Question:
If you look very carefully at the picture included, you will notice that you can refactor Groovy code using the Eclipse IDE and convert a method to a closure and vice versa. So, what exactly is a closure again and how is it different than a method? Can someone give a good example of using a closure as well as why it's a useful feature? Anonymous inner classes weren't good enough?
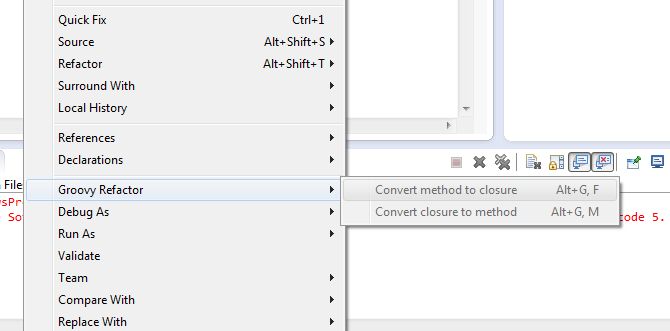
Answer: Closure is a , that implements Call logic.
It may be passed as argument or assigned to a variable. It also has some logic concerned with scope variable accessing and delegating calls.
Methods are normal Java methods. Nothing special.
And yes, anonymous inner classes have a lot of boilerplate code to perform simple actions.
Compare:
'''
button.addActionListener(
new ActionListener() {
public void actionPerformed( ActionEvent e ) {
frame.dispose();
}
}
);
'''
vs
'''
button.addActionListener { frame.dispose() }
'''
There is a related question on SO <URL>
and the following link(s) to the user guide containing a lot of useful information.
1. http://groovy-lang.org/closures.html
> A closure in Groovy is an open, anonymous, block of code that can take
arguments, return a value and be assigned to a variable. A closure may
reference variables declared in its surrounding scope. In opposition
to the formal definition of a closure, Closure in the Groovy language
can also contain free variables which are defined outside of its
surrounding scope. While breaking the formal concept of a closure, it
offers a variety of advantages which are described in this chapter.